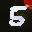
Label: 5